Question: When I add MoPub SDK in my project I get much errors.

This is fragments from my
'''
dependencies {
...
compile project(':mopub-sdk')
...
'''
}
and
'''
include ':mopub-sdk'
'''
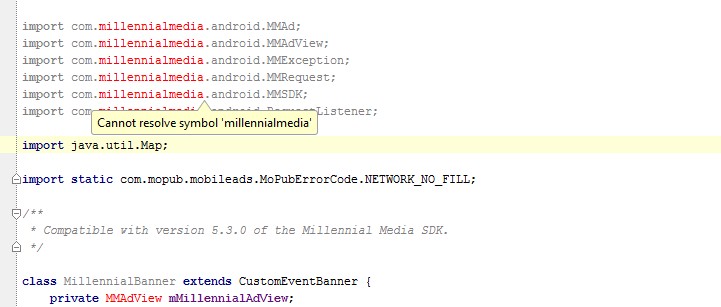
Answer: You have integrated the full bundle of the MoPub SDK which contains the Millennial Media adapter but not the Millennial Media SDK.
You can resolve this issue by removing the Millennial Media adapters or by integrating the SDK.
If you decide to keep the adapter and integrate Millennial, you will have to add the dependency for the third party ad network adapter as well.
The adapters are named:
MillennialBanner.java
MillennialInterstitial.java
To integrate the Millennial Media, include the SDK.
Here is the link under 2. to integrate the Millennial Media SDK from the MoPub documentation on integrating third party ad networks.
<URL>